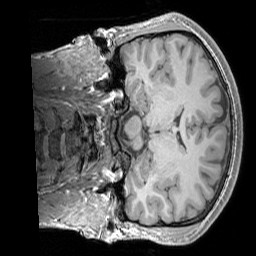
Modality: T1w
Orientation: coronal